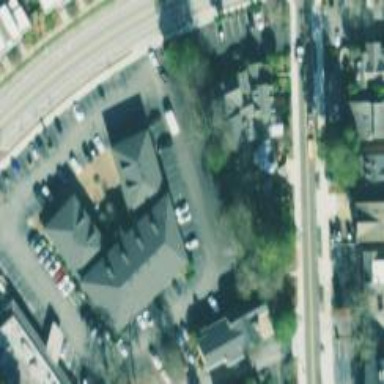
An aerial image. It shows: Retail building.